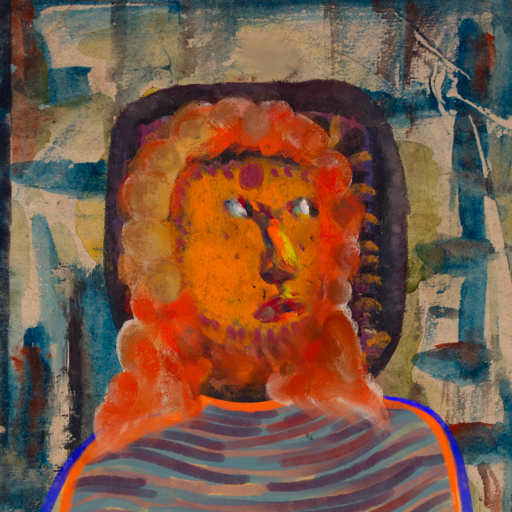
Background: Orphan, Head And Neck Side: Doll_w_Hair, Face Side: An_Impression, Bust: Experience, Hair Side: Rupkatha, Head Accessory: Blank, Second Necklace: Blank, Necklace: Blank, Baby: Blank